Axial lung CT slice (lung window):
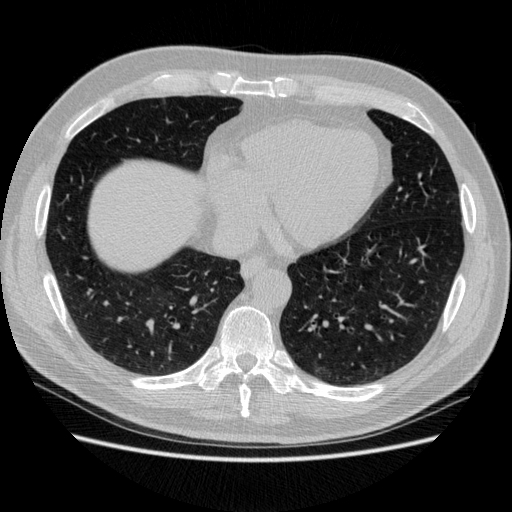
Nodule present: no